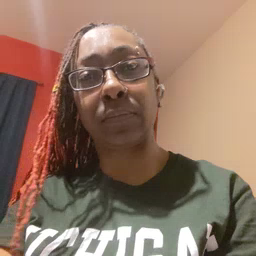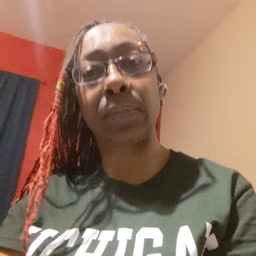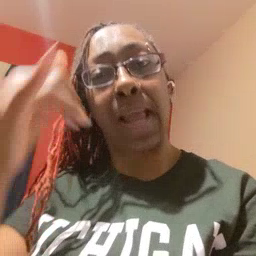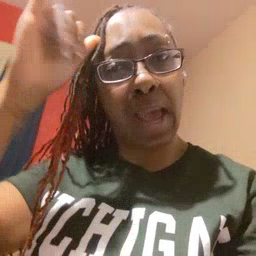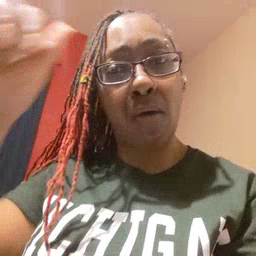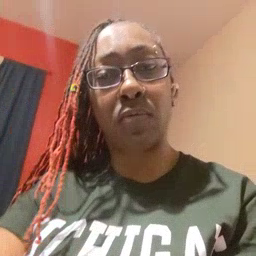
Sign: cow